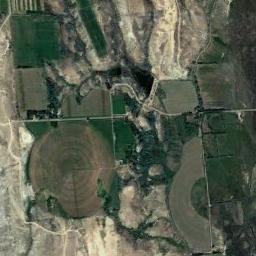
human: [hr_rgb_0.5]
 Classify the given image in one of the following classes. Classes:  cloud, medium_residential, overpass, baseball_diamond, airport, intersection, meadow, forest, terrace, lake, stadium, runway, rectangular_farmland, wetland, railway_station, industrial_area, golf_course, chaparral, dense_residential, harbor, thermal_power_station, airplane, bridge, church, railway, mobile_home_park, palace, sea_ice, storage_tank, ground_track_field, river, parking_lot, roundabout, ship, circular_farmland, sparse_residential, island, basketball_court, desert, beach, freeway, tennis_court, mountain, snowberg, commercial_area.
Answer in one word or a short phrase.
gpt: circular_farmland